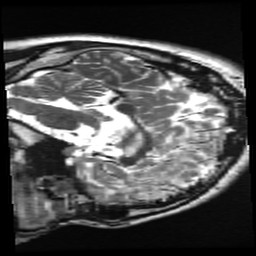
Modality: T2w
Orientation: sagittal
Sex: male
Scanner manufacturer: ge
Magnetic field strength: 3 T
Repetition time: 5 s
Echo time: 0.1015 s